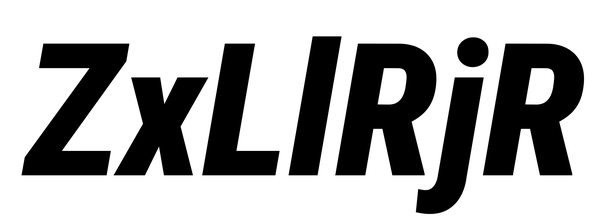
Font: Roboto-Italic_Condensed_Black_Italic